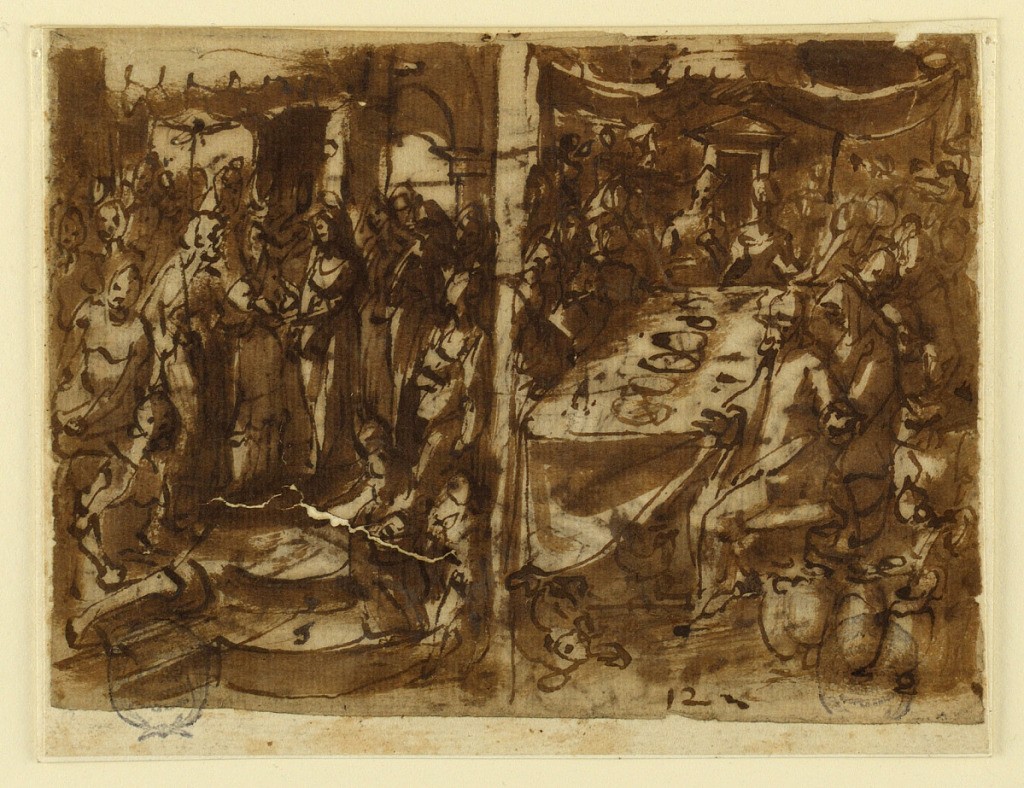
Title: Marriage of the Virgin [left]; Marriage Feast at Cana [right]
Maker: Jan van der Straet, called Stradanus, Flemish, 1523–1605
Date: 1589 or before
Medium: Pen and brown ink, brush and brown wash over black chalk on laid paper
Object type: Drawing
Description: Recto, left: A priest stands on a podium at center, with the Virgin and
Joseph at either side. Guests surround.
Recto, right: At a large table, Christ sits at lower right beside wine casks. The bride and groom are in the background, with guests to the left and right.
Verso: Naval battle seen from a distance, with many ships with high masts, some tilting at dangerous angles. The rough indication of battlements or buildings can be seen in the middle ground at right, and a bridge appears at center.